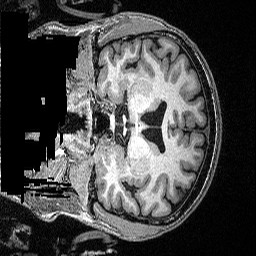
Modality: T1w
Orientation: coronal
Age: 40
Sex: male
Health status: ill
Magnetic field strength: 3 T
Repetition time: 2.53 s
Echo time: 0.00331 s